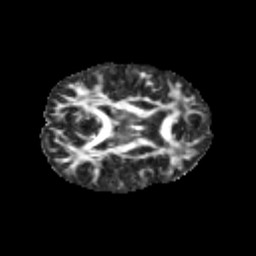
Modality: FA
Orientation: axial
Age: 11
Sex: male
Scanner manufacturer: siemens
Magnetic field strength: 3 T
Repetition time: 3.8 s
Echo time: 0.07 s